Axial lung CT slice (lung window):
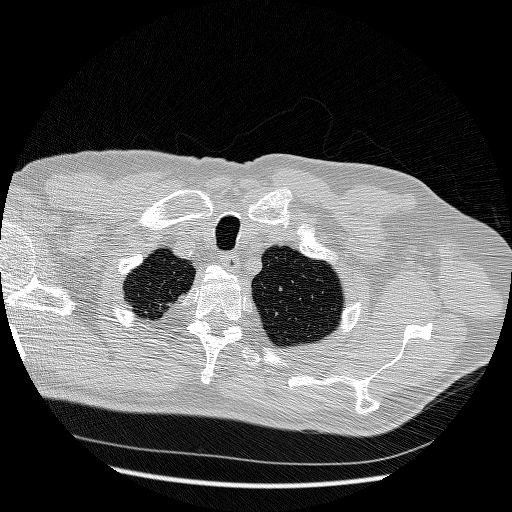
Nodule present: no